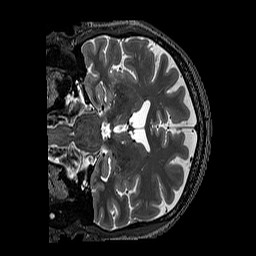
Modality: T2w
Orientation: coronal
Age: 55
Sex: male
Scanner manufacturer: siemens
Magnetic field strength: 3 T
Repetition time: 3.2 s
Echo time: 0.567 s